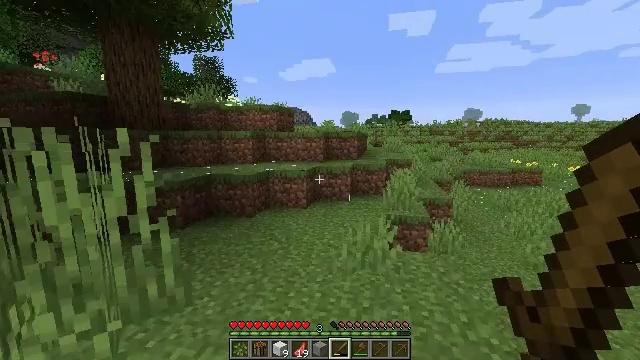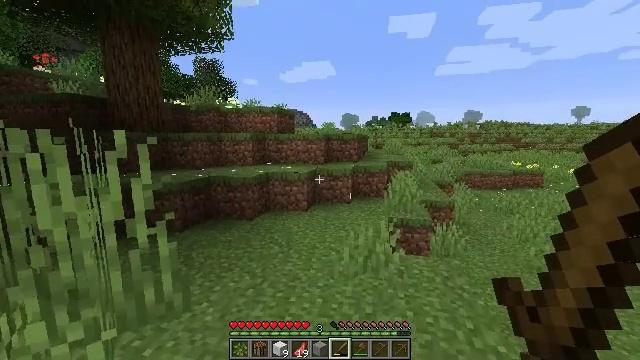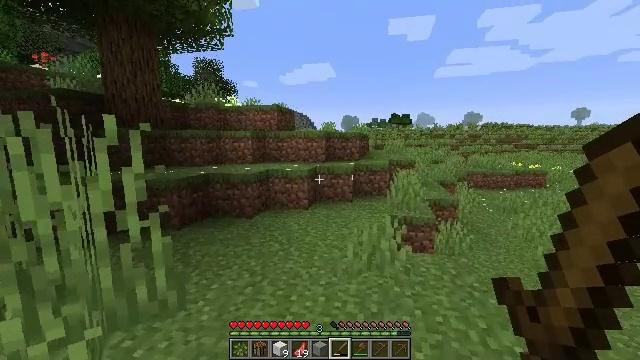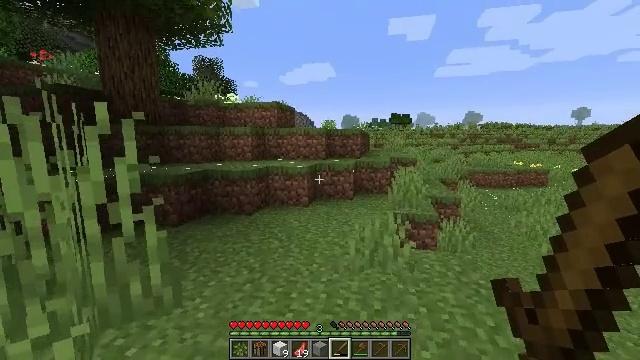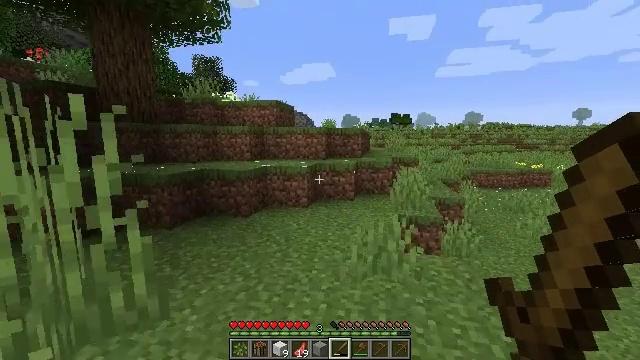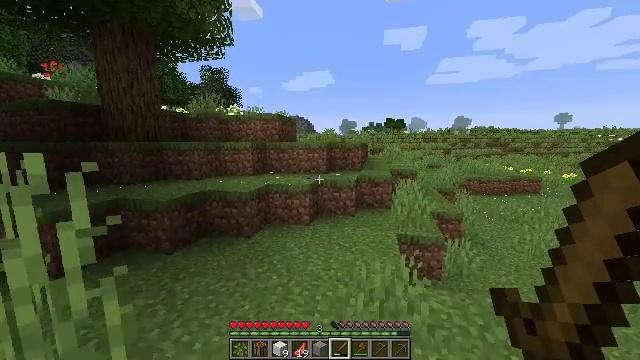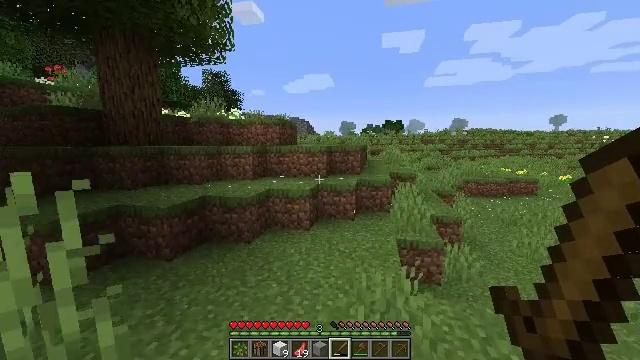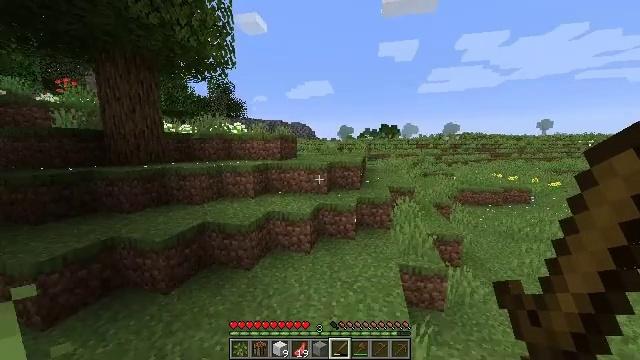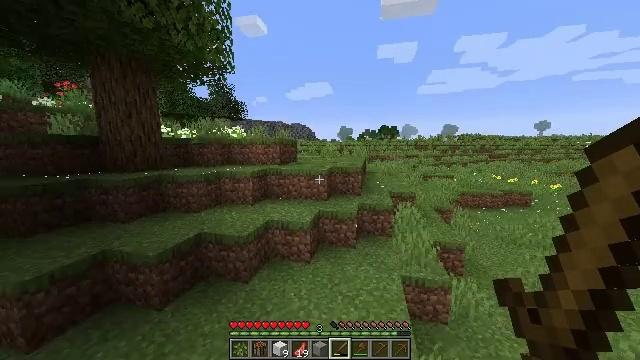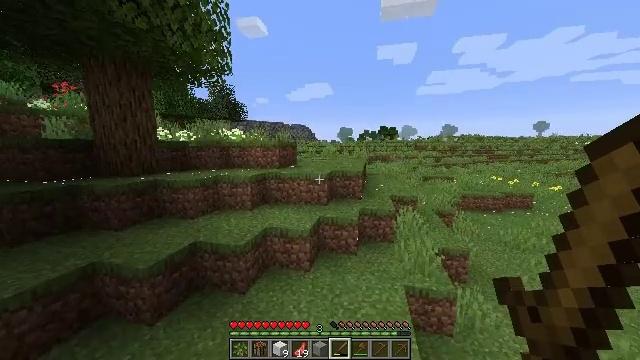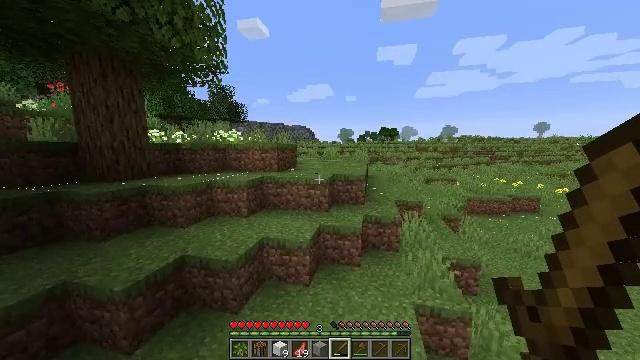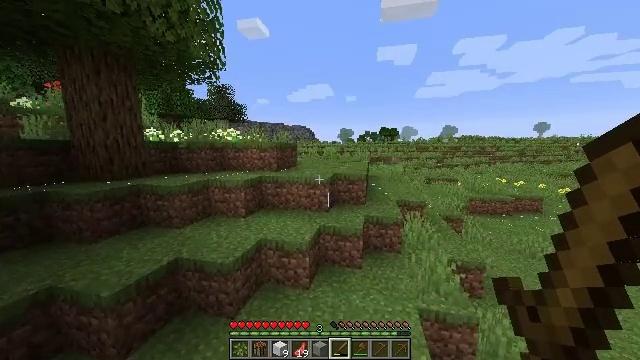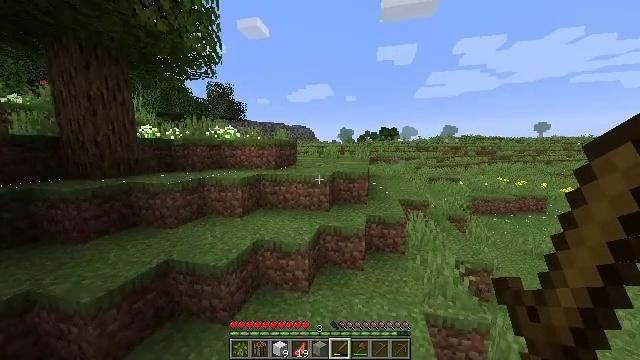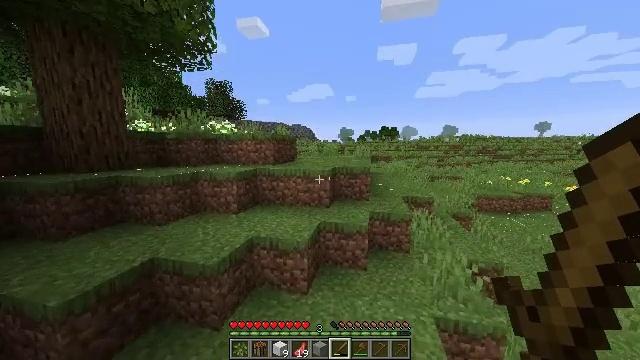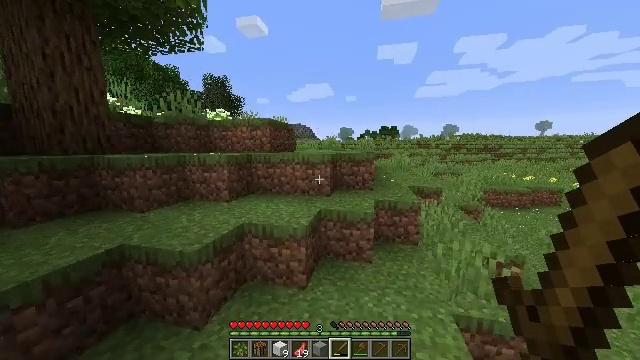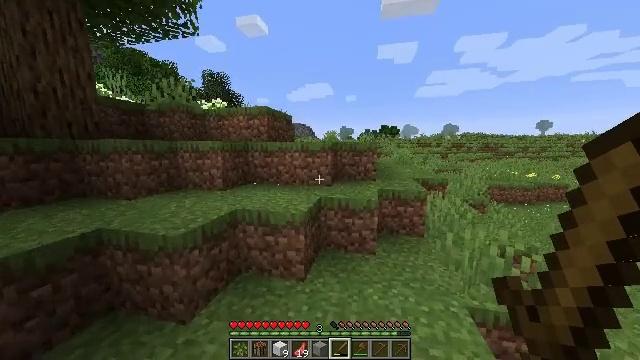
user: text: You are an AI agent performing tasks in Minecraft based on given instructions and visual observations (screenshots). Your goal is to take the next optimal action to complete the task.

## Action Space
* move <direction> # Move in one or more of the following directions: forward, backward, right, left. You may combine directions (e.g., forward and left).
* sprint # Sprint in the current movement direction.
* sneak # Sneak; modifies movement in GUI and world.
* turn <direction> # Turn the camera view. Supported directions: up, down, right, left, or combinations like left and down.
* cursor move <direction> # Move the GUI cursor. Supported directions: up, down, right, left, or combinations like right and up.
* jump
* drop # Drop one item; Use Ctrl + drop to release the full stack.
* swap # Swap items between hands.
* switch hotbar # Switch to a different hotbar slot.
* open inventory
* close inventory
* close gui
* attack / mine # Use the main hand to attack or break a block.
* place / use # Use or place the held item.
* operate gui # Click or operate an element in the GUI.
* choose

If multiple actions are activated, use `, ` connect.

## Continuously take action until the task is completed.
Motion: motion action
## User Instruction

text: Destroy the fire.
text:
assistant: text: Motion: move forward, jump
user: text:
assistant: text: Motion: move forward, jump
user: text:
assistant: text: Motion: move forward, jump
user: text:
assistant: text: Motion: move forward, sprint, jump
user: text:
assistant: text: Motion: move forward, sprint, jump
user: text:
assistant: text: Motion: move forward, sprint, jump
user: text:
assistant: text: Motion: move forward, sprint, jump
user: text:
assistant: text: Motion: move forward, sprint, jump
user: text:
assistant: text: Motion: move forward, jump
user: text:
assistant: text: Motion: move forward, jump
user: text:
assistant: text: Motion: move forward, jump
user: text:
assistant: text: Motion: move forward, jump
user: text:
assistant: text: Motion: move forward, jump
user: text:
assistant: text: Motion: move forward, jump
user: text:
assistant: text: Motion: move forward, sprint, jump
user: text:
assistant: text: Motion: move forward, sprint, jump
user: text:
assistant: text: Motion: move forward, sprint, jump
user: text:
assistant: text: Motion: move forward, sprint, jump
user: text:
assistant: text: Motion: move forward, sprint, jump
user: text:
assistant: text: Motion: move forward, jump
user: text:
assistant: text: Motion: move forward, jump
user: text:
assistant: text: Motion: move forward, jump
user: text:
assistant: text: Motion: move forward, turn left, jump
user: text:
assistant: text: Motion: move forward, turn left, jump
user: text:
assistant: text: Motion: move forward, turn left, jump
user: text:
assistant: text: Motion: move forward, sprint, turn left, jump
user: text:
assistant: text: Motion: move forward, sprint, turn left, jump
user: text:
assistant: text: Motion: move forward, sprint, turn left, jump
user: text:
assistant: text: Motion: move forward, sprint, jump
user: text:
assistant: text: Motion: move forward, turn left, jump